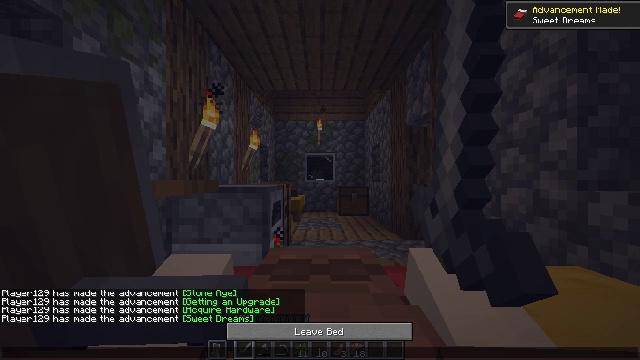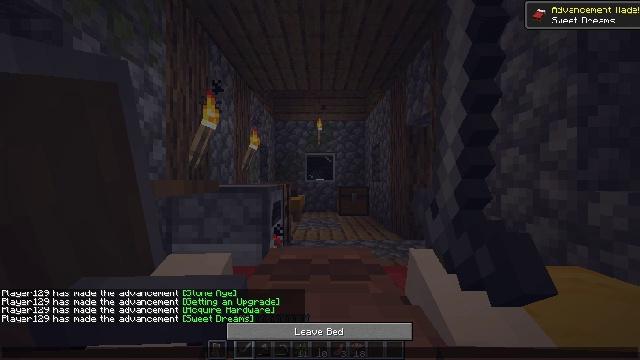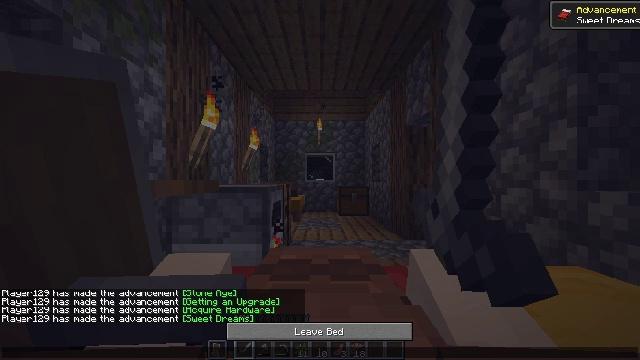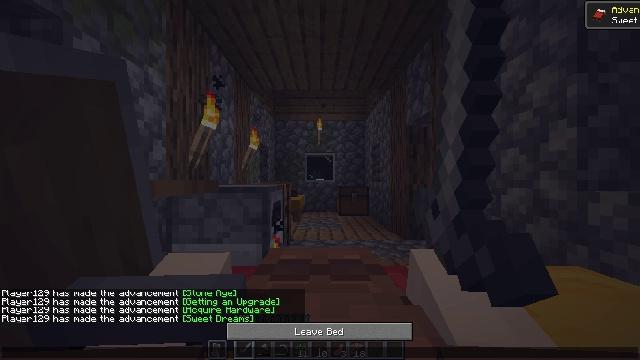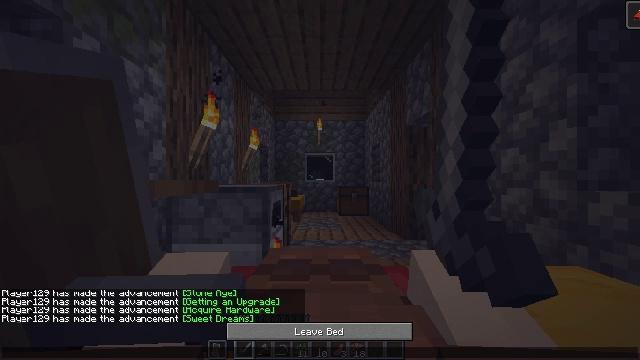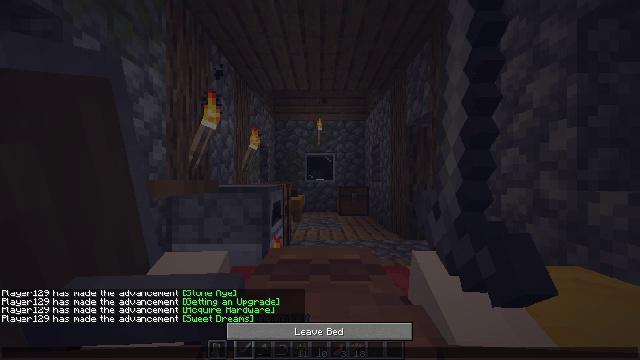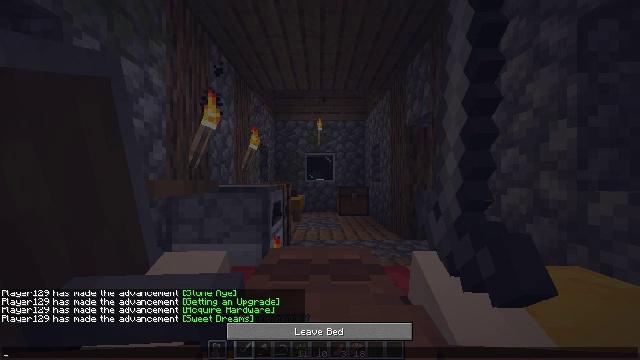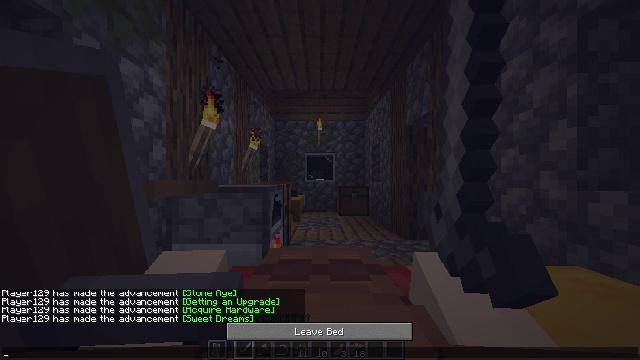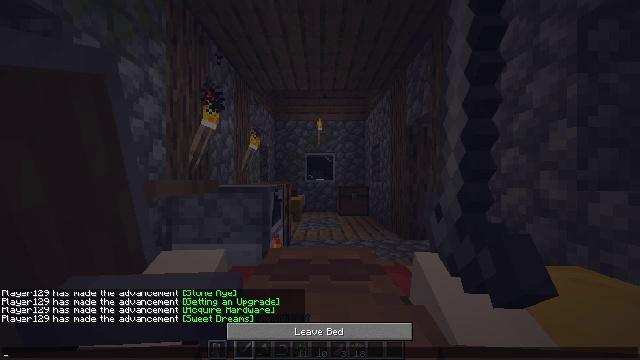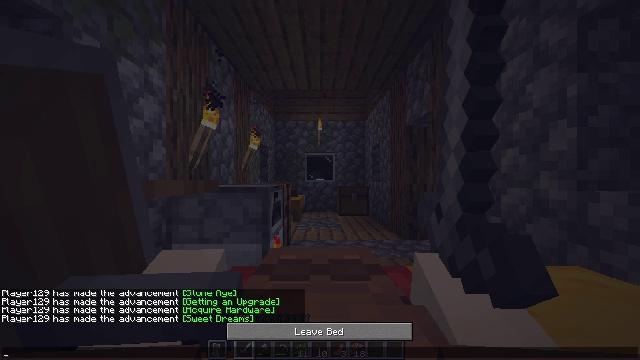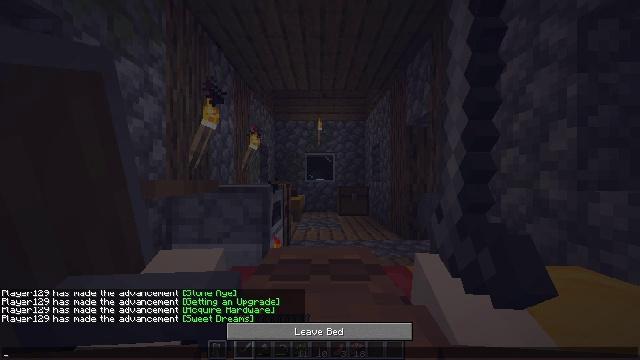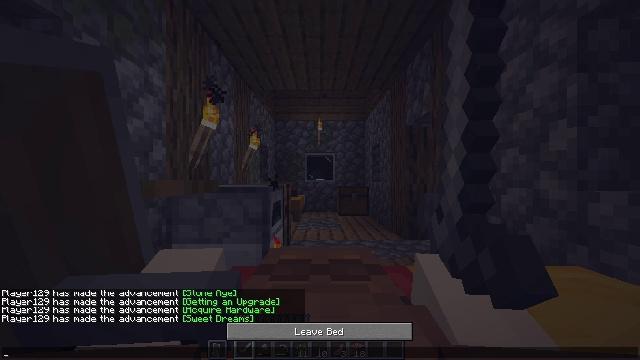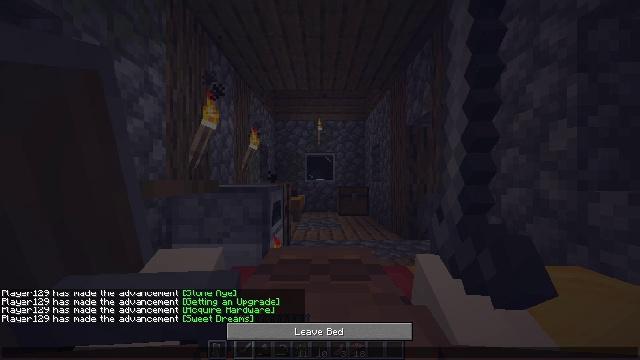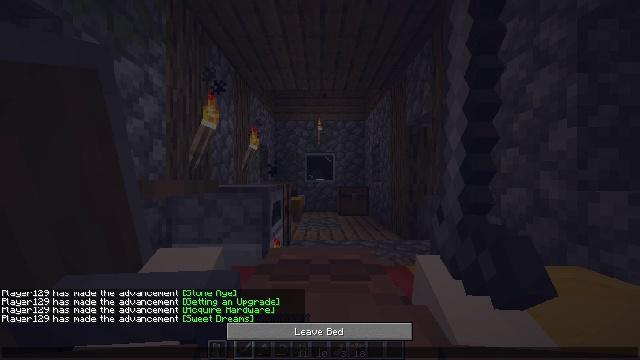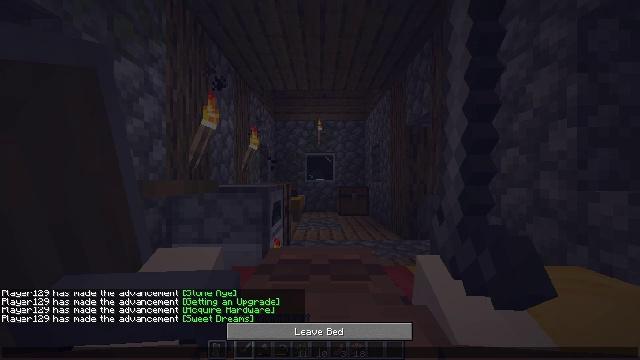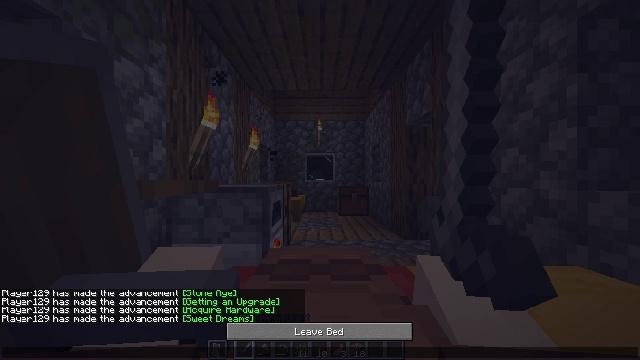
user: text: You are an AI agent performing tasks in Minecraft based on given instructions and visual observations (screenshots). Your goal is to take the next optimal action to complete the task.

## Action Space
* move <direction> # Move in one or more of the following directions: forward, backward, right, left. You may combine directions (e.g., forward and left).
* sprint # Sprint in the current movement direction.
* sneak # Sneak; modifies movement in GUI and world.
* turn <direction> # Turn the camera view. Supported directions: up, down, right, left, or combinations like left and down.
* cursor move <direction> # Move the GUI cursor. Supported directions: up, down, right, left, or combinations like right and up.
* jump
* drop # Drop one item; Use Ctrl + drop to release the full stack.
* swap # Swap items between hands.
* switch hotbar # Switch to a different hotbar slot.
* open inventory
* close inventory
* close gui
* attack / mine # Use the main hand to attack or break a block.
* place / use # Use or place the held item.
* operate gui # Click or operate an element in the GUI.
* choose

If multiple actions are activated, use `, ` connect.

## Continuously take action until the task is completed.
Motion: motion action
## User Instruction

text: Get the fletching table back into the inventory.
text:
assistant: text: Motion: no_op
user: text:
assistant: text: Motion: no_op
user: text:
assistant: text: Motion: no_op
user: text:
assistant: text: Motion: no_op
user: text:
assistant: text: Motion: no_op
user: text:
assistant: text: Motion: no_op
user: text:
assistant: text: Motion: no_op
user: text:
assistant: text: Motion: no_op
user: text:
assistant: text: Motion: no_op
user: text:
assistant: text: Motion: no_op
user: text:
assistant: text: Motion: no_op
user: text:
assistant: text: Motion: no_op
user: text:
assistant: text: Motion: turn left and down
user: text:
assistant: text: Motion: turn left and down
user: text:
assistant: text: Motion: turn left and down
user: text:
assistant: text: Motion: no_op
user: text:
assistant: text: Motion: no_op
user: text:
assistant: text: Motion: no_op
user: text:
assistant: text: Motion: no_op
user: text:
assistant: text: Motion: no_op
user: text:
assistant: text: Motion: turn right
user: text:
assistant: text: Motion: turn right
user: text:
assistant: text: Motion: no_op
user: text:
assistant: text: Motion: no_op
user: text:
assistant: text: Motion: no_op
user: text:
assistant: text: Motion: no_op
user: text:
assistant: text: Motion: no_op
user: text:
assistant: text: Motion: no_op
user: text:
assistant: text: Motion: no_op
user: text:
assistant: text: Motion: no_op